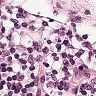
Metastatic tissue present: no